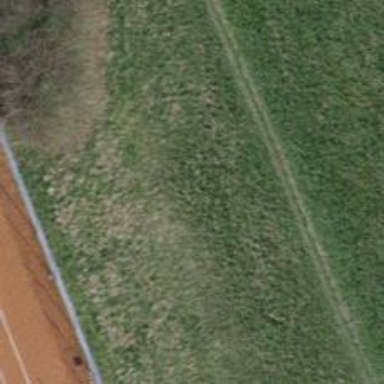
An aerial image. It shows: Path with woodchips surface.